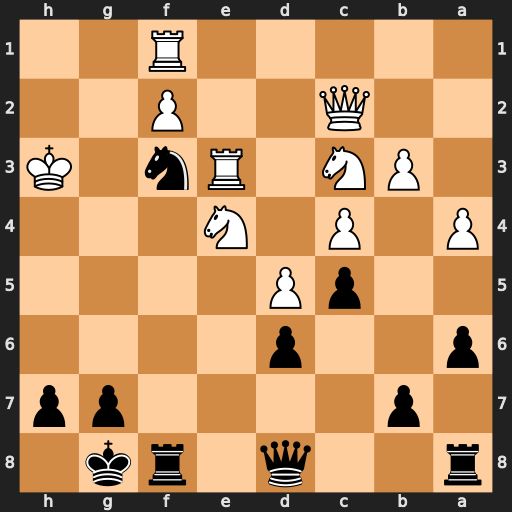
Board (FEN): r2q1rk1/1p4pp/p2p4/2pP4/P1P1N3/1PN1Rn1K/2Q2P2/5R2
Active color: b
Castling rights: -
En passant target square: -
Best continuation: Qh4+ Kg2 Qh2#